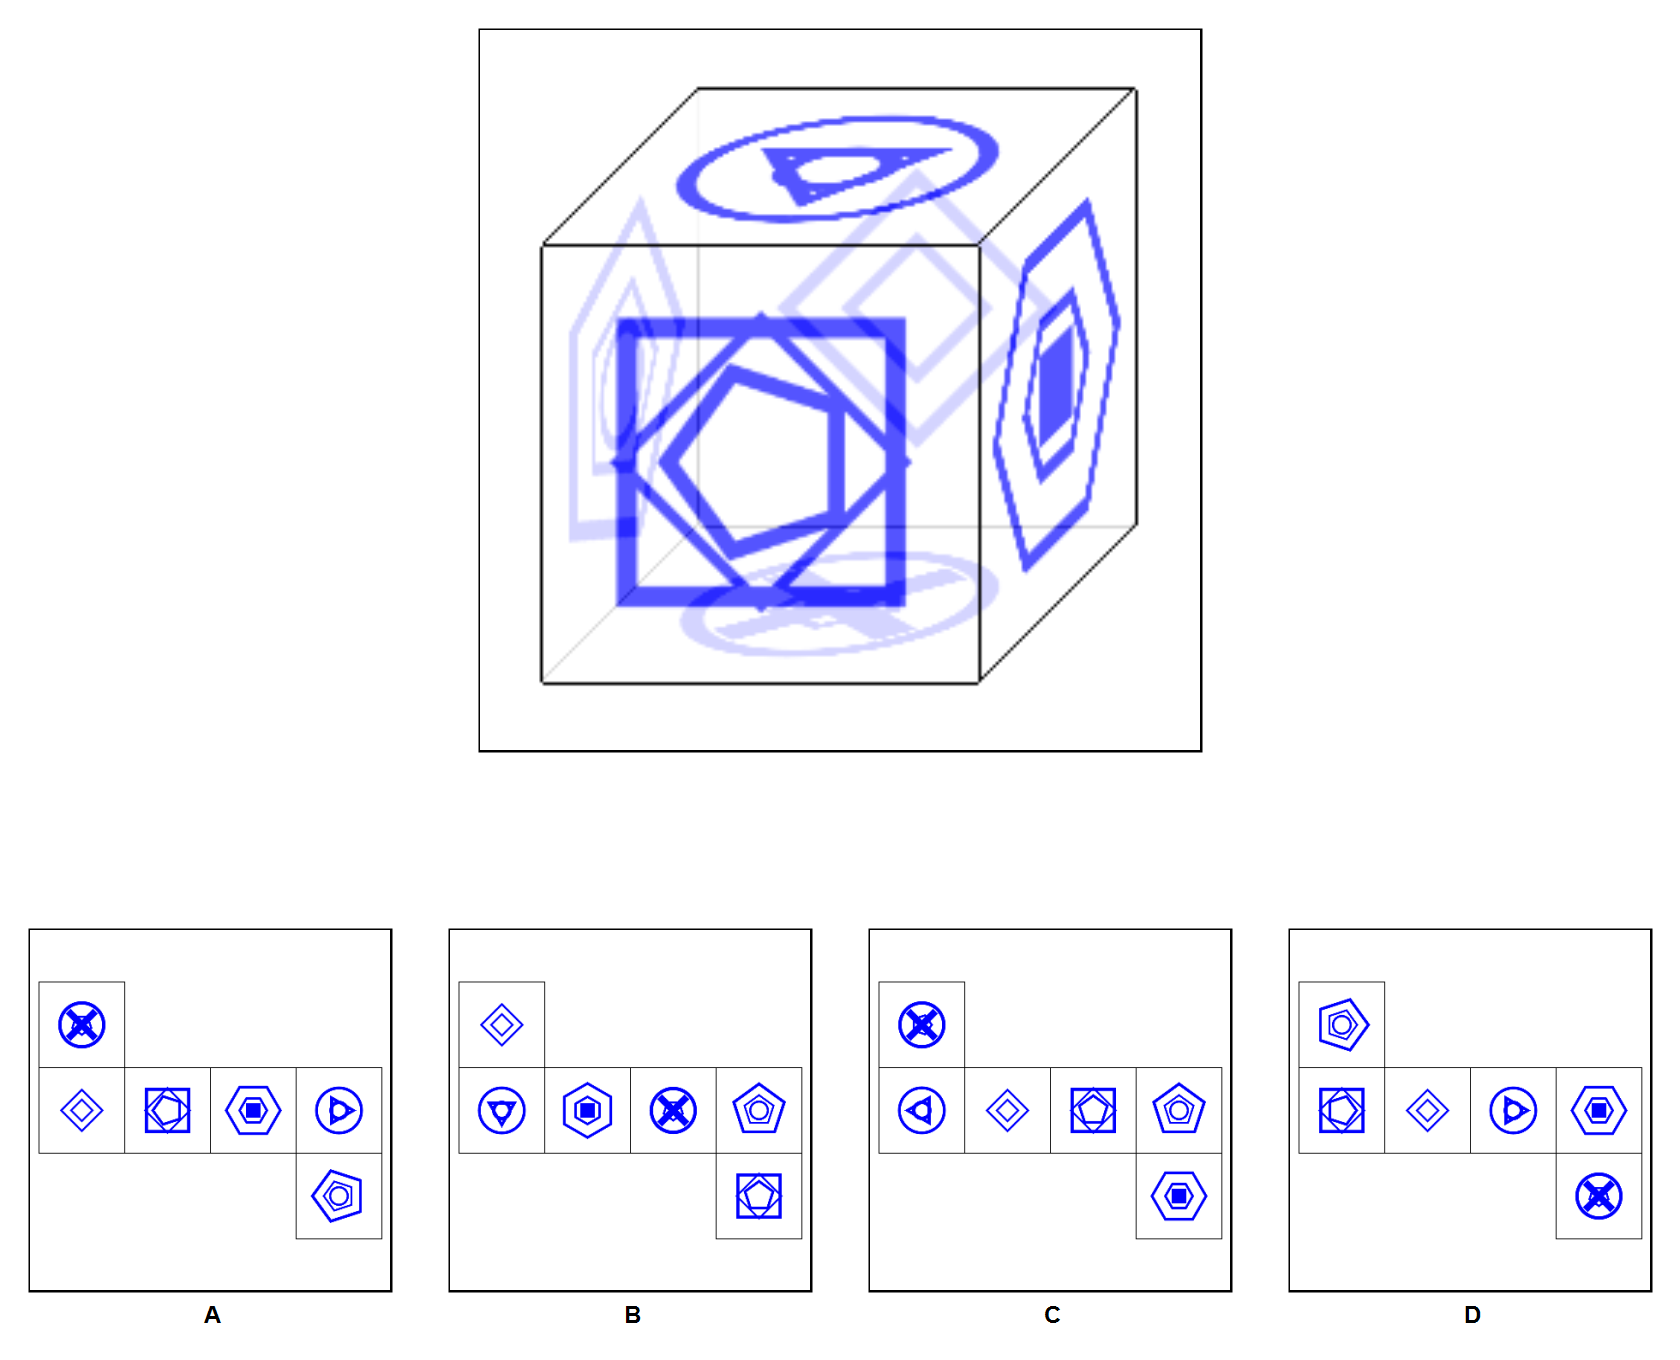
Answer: B